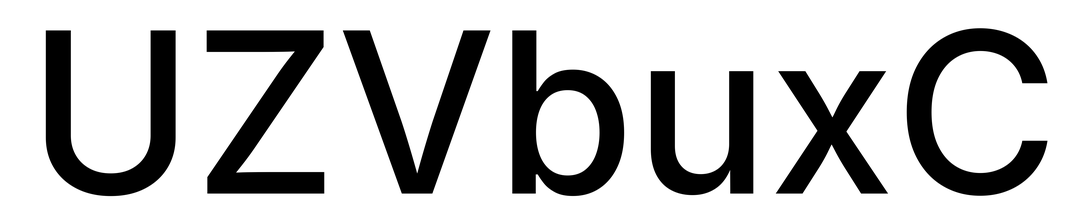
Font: Inter_Medium